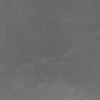
Atmospheric dust classification: dusty